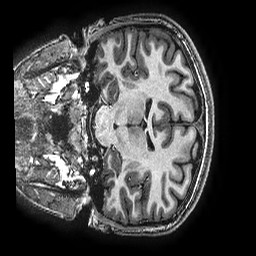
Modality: T1w
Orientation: coronal
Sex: female
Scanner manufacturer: ge
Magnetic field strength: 3 T
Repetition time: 0.00766 s
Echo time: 0.003476 s